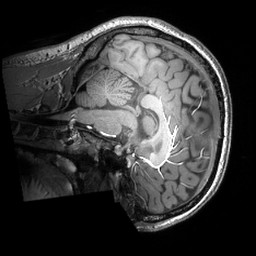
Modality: T1w
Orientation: sagittal
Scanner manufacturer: philips
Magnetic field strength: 7 T
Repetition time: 0.008 s
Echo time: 0.001974 s